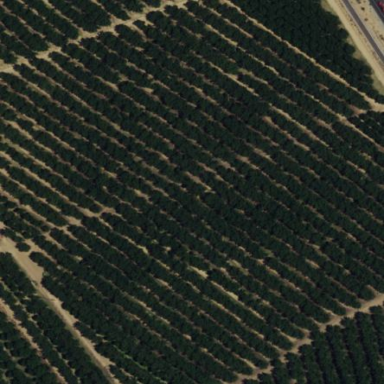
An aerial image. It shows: Orchard.